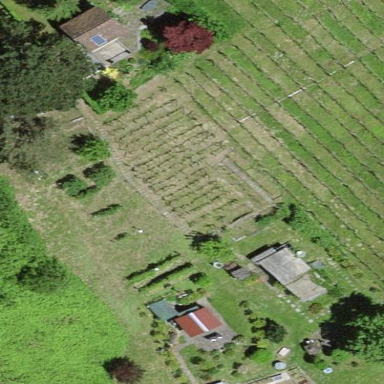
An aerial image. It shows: Allotments area.